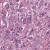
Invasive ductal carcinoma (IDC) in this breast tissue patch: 1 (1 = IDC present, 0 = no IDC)